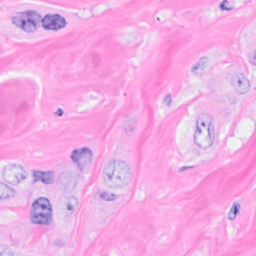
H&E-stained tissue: Breast